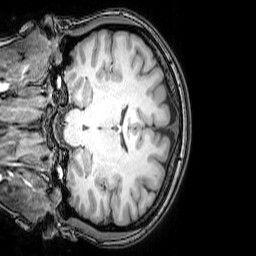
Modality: T1w
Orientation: coronal
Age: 24
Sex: female
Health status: healthy
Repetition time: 0.081 s
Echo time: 0.037 s